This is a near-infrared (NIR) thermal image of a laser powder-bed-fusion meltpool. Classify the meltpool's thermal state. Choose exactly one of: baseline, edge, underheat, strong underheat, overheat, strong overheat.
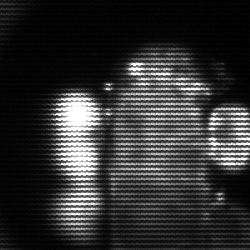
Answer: strong underheat